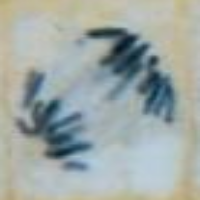
Label: anaphase